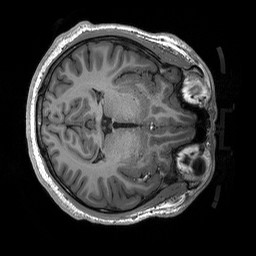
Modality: T1w
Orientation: axial
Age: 21
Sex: male
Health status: healthy
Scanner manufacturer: siemens
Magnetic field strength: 3 T
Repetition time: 2.53 s
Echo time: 0.00227 s